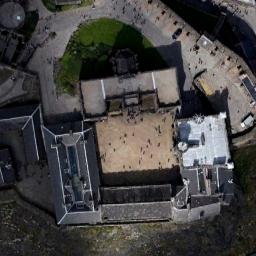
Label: palace